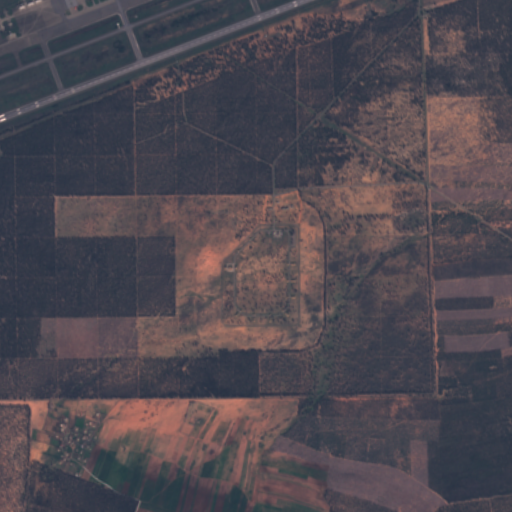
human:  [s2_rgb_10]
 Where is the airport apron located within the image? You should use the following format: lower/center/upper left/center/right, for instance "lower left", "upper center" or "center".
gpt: The airport apron is located in the upper left of the image.
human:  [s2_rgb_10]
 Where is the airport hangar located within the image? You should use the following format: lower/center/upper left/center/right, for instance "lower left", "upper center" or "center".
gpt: The airport hangar is located in the upper left of the image.
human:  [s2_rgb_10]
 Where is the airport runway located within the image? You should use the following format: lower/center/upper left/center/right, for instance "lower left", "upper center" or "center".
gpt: The airport runway is located in the upper of the image.
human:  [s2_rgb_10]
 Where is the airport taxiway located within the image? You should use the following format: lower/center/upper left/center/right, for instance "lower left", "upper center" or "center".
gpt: The airport taxiway is located in the upper of the image.
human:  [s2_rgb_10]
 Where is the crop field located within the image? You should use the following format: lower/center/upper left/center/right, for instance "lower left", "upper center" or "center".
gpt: The crop field is located in the lower left of the image.
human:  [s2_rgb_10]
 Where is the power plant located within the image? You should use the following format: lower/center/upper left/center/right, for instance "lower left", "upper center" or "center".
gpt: There is no power plant in the image.